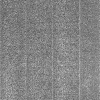
Atmospheric dust classification: dusty